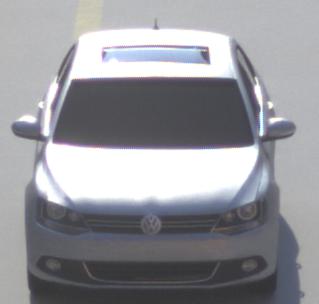
Make: VW
Model: Jetta 1.2 TSI
Detailed model: Jetta (IV)
Model produced from: 2011/01
Model produced until: 2014/08
Doors: 4
Color: white
Road condition: dry road
Daytime: morning or afternoon
Contrast: high contrast